Question: I have a chart like the one in this fiddle: <URL>

As shown in the image there is no tick for "3" and "5" on the xAxis as well as no label. I am not able to figure out how to show a tick for every xAxis.
The '[...] xAxis: { labels: { step: 1 }, tickInterval: 1 }' options did not work for me.
How would I get a tick and a label for every increment?
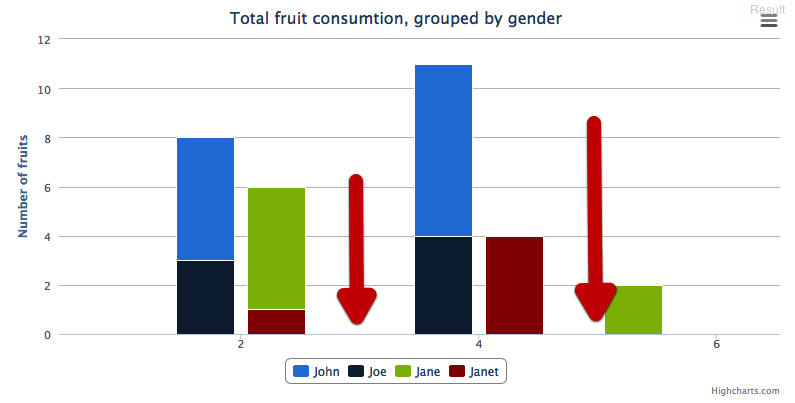
Answer: Set tickInterval as 1, as you have, and add 'pointInterval' as 1.
<URL>
<URL>